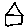
Label: house